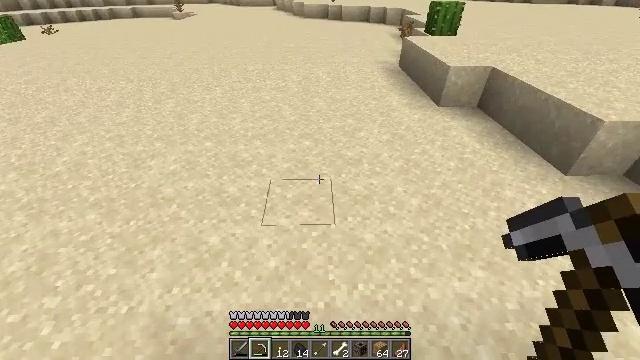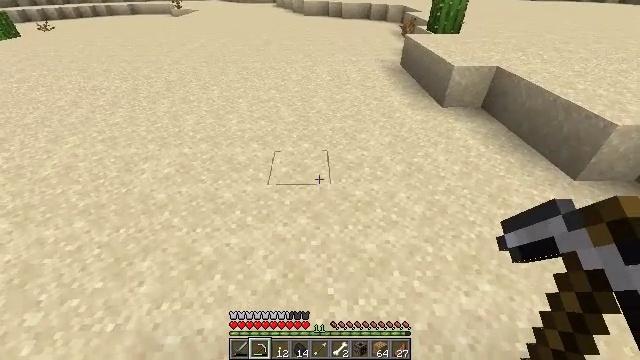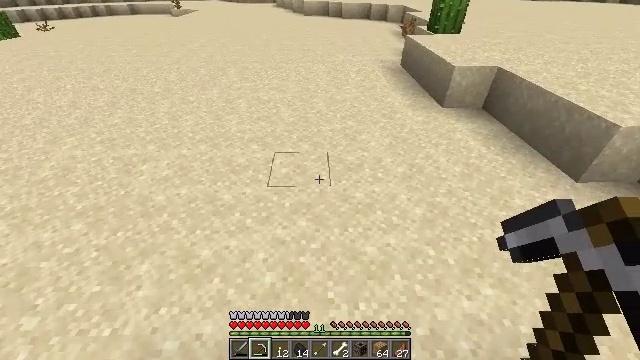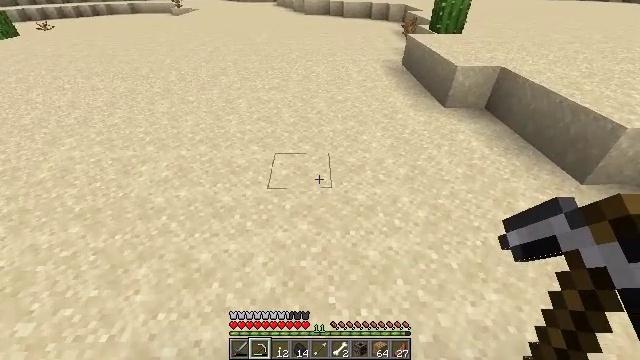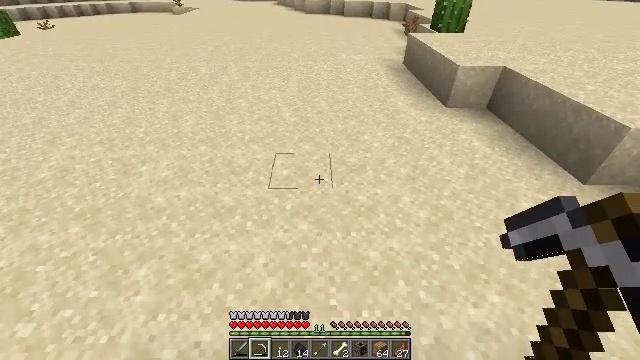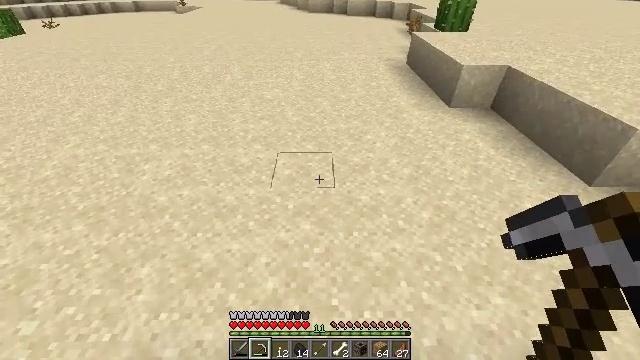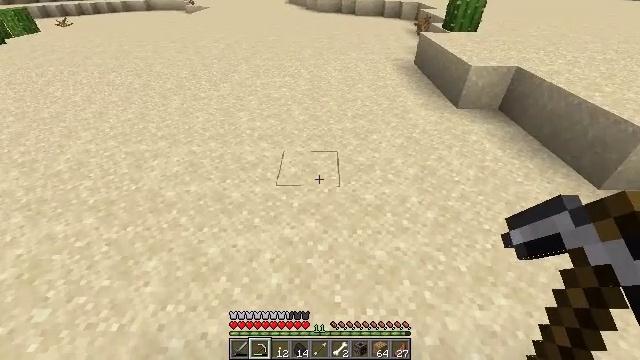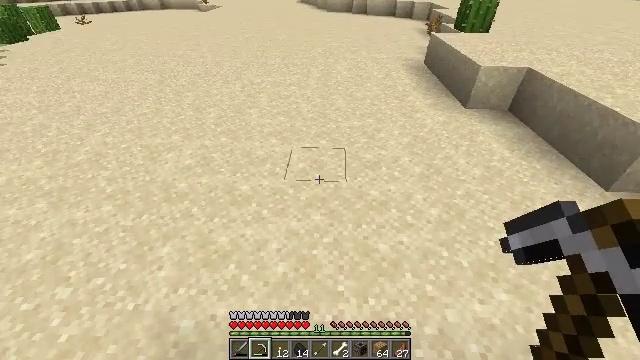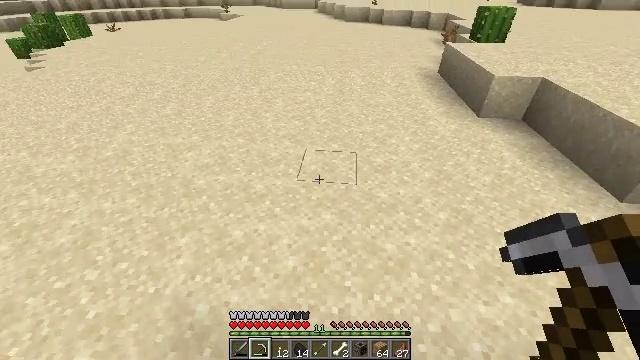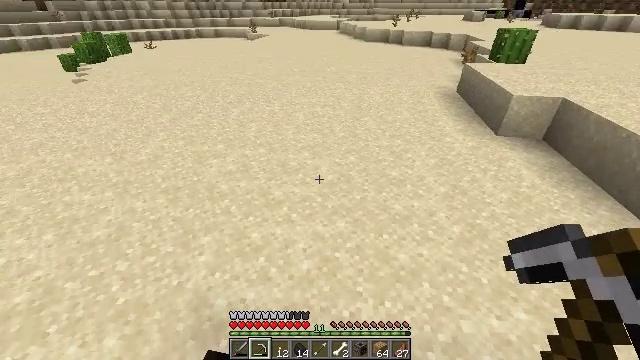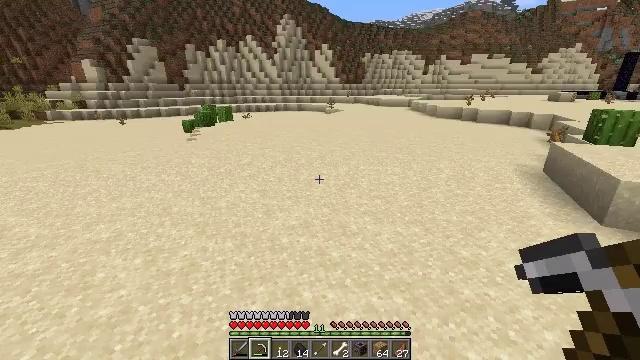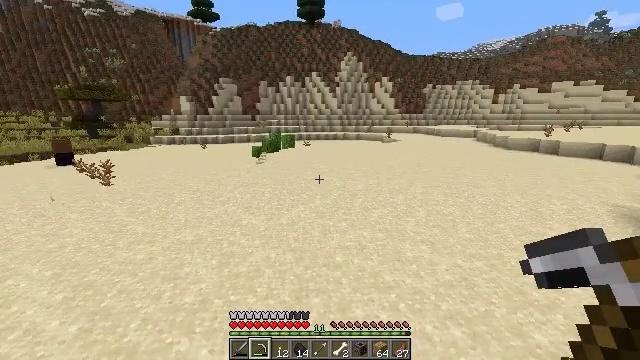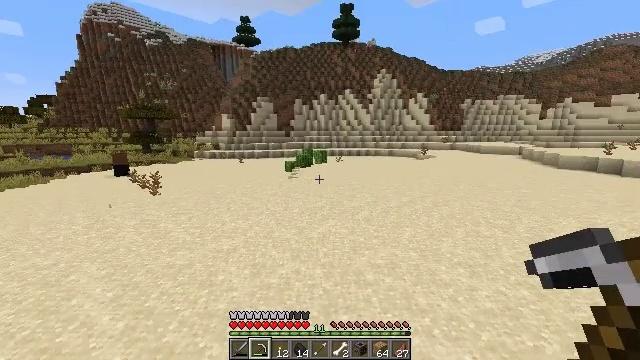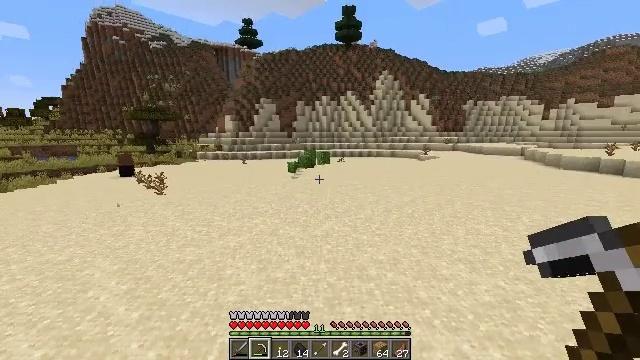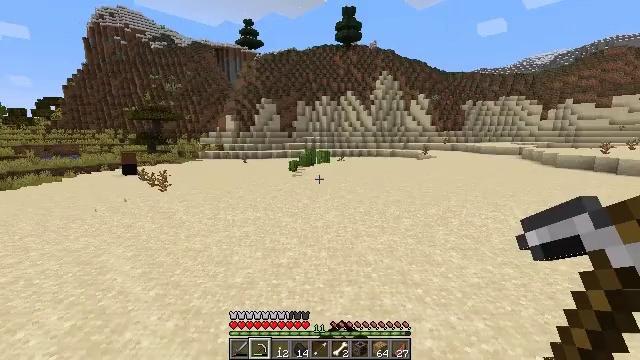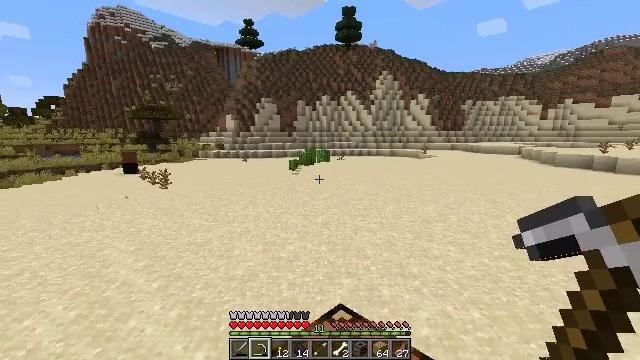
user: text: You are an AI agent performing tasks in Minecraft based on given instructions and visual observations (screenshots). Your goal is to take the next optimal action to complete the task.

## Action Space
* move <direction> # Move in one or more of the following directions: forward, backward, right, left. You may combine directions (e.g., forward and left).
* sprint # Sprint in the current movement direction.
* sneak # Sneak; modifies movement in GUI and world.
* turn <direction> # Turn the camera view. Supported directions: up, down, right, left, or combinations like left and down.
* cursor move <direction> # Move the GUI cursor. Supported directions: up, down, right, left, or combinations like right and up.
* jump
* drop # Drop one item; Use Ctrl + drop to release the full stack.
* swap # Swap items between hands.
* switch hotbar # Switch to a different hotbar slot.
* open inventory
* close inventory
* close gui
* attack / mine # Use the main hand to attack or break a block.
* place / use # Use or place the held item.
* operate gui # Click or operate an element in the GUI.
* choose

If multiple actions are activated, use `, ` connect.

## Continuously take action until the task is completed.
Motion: motion action
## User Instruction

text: Remove leather leggings from the inventory.
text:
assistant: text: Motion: no_op
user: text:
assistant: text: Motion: no_op
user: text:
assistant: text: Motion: no_op
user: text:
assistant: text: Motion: no_op
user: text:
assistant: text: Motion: no_op
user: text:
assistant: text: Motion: move back, turn left
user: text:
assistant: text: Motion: move back, turn left
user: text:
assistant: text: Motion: move back, turn left and up
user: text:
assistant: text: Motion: move back, turn left and up
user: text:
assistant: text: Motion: move back, turn left and up
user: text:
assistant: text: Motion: move back, turn left and up
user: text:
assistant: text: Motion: move back, turn left and up
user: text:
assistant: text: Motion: move back
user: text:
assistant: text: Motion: move back
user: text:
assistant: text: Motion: move back
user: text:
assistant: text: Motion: move back and move left
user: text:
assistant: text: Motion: move back and move left
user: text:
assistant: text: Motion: move back and move left
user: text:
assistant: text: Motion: move back and move left
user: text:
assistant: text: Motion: move back and move left
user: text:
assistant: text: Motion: move back and move left
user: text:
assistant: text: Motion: move back and move left
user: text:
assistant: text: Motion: move back and move left
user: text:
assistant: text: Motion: move back and move left
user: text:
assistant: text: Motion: move back and move left, turn right
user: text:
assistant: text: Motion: move back and move left, turn right
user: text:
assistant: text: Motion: move back and move left, turn right and down
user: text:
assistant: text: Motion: move back, turn right and down
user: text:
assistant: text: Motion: move back, turn right and down
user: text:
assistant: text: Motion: move back, turn right